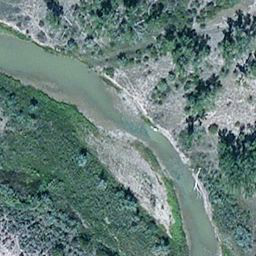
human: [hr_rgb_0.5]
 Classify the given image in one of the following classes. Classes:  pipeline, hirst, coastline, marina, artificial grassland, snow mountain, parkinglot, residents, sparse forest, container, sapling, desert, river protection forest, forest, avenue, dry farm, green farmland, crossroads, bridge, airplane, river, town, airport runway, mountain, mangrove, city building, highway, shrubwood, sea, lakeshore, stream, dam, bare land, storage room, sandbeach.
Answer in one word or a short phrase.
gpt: river